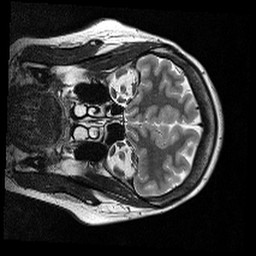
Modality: T2w
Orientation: coronal
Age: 37
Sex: female
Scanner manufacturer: siemens
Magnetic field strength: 3 T
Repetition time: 7 s
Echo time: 0.085 s